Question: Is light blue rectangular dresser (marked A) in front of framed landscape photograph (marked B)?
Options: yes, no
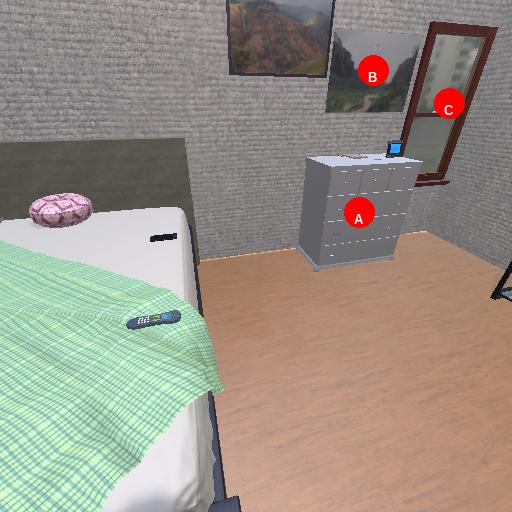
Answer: yes